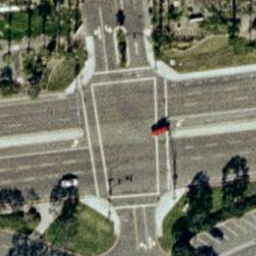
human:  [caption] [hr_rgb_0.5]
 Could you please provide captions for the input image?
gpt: An intersection with some plants at the corners .

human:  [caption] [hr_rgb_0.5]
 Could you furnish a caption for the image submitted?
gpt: An intersection with some cars .

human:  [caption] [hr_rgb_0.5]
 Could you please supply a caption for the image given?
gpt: An intersection with some cars on the road .

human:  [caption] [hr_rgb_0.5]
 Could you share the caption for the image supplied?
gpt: An intersection only with some plants at the corners .

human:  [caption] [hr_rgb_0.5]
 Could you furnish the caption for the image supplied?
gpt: An intersection with two roads vertical to each other .